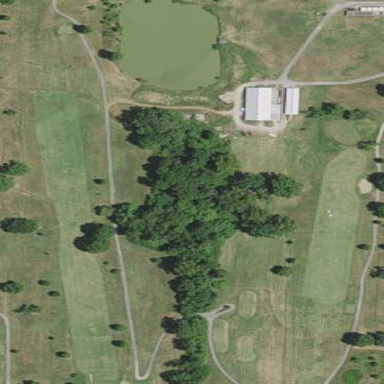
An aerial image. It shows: Golf course surrounded by greenery.